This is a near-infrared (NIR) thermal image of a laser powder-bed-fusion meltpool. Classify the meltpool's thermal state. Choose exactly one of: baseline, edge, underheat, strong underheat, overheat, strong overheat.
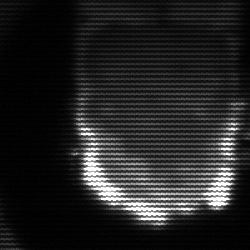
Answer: baseline